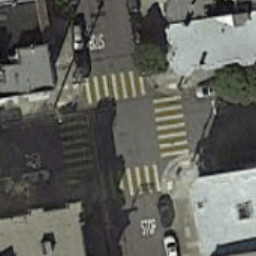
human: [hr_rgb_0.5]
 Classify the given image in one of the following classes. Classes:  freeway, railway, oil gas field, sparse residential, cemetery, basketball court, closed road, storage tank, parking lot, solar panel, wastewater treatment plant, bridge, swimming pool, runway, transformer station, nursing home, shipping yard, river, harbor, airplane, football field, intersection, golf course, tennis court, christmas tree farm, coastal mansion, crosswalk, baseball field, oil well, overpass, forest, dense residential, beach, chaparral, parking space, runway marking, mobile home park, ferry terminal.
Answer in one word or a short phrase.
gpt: crosswalk